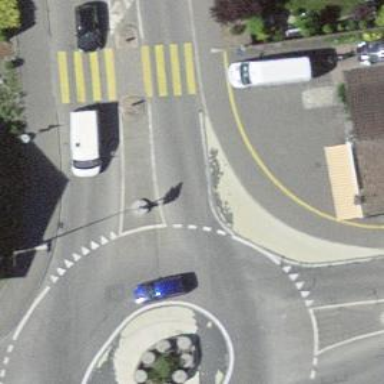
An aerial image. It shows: Traffic calming island.